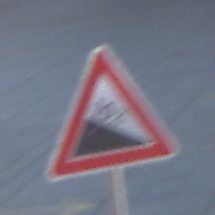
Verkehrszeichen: Gefaelle10
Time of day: MorningAfternoon
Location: Outdoor (Urban)
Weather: Clear
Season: NotSpecified
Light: Natural